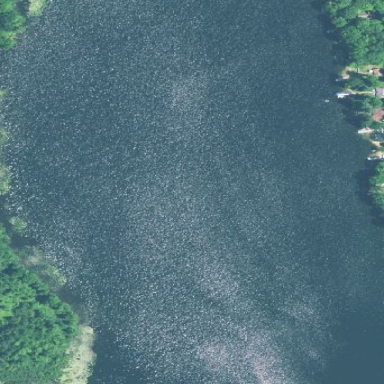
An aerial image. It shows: Beautiful lake surrounded by nature.